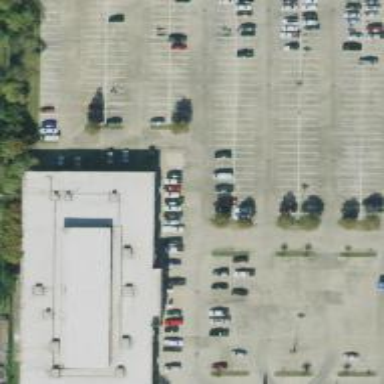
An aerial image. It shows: Parking space.